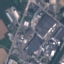
Label: Industrial